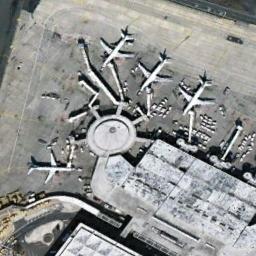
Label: airplane